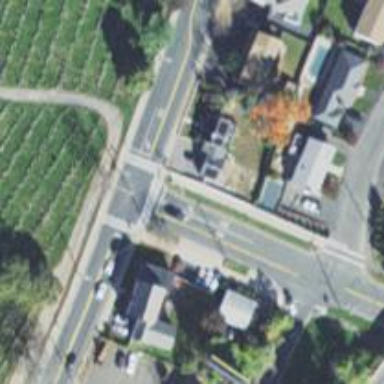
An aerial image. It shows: Solid stop lines on the road.